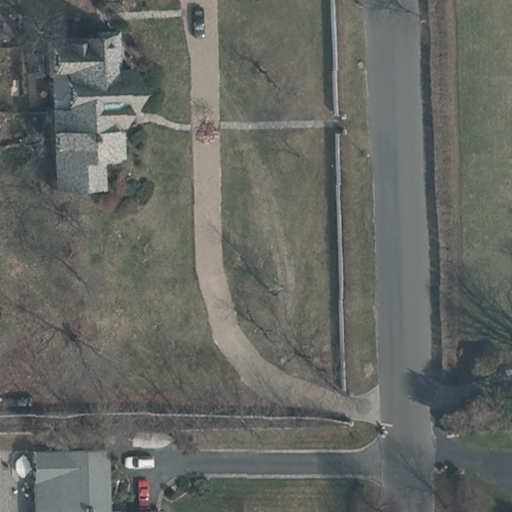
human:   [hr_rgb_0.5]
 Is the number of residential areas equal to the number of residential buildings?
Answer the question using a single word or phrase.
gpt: no

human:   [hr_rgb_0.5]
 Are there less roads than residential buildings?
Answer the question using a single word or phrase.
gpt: yes

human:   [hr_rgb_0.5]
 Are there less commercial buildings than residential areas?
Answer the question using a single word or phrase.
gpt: yes

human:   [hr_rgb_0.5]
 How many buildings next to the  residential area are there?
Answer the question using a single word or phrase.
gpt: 2

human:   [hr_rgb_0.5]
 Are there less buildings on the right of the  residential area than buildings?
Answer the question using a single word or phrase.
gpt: no

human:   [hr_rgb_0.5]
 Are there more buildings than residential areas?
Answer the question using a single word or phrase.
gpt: yes

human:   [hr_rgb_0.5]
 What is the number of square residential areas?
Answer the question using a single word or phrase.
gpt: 0

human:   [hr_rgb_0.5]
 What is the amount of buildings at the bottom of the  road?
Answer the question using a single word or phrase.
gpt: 1

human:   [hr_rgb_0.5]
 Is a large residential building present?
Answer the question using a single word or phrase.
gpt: no

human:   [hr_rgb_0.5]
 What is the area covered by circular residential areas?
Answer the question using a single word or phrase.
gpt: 0m2

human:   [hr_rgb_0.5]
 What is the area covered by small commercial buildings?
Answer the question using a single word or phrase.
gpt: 0m2

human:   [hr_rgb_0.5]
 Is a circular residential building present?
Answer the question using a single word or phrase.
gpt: no

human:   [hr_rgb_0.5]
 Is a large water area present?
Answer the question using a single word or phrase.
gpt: no

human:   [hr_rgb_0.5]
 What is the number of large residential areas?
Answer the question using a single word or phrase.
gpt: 1

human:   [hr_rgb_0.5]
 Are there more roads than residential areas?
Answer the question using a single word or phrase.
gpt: no

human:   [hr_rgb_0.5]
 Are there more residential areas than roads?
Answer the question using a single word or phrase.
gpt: no

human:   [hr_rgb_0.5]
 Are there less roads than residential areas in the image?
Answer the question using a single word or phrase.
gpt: no

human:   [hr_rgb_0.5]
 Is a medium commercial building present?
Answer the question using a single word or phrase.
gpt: no

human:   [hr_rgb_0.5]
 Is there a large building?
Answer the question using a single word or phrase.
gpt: no

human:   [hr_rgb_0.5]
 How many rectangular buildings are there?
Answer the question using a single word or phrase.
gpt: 0

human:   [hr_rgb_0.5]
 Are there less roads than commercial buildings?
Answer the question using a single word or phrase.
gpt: no

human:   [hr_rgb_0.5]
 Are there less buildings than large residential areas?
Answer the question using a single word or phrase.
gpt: no

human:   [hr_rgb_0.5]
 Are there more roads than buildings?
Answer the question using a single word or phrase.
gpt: no

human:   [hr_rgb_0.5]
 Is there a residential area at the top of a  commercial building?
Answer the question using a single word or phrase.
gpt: no

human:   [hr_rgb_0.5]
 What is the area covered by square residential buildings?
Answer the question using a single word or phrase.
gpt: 0m2

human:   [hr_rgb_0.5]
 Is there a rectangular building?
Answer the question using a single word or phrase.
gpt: no

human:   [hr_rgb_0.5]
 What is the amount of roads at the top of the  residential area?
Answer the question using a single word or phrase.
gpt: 0

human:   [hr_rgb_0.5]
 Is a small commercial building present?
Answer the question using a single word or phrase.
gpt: no

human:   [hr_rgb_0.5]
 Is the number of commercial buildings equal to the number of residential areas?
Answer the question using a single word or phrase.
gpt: no

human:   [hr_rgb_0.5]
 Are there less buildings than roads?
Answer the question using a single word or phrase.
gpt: no

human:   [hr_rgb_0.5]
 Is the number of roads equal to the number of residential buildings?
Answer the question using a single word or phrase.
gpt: no

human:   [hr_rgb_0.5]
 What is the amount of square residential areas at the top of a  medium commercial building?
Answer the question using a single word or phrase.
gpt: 0

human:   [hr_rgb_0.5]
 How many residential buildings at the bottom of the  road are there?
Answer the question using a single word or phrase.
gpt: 1

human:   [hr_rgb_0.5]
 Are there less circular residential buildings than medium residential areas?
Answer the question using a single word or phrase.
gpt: no

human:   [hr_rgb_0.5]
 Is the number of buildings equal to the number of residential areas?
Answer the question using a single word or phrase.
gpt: no

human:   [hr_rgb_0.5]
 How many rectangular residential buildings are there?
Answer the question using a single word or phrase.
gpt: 0